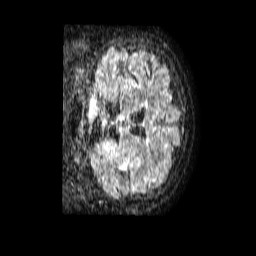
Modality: FLAIR
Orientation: coronal
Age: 69
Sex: female
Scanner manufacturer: philips
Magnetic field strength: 1.5 T
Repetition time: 4.8 s
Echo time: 0.3 s